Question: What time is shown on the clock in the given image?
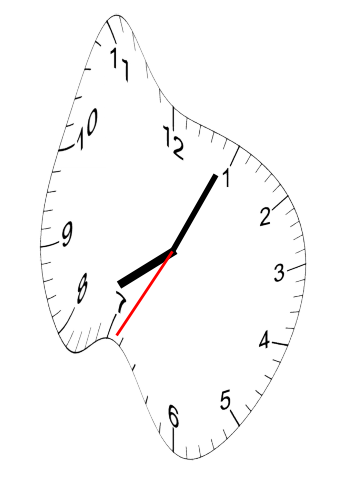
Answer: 08:04:35